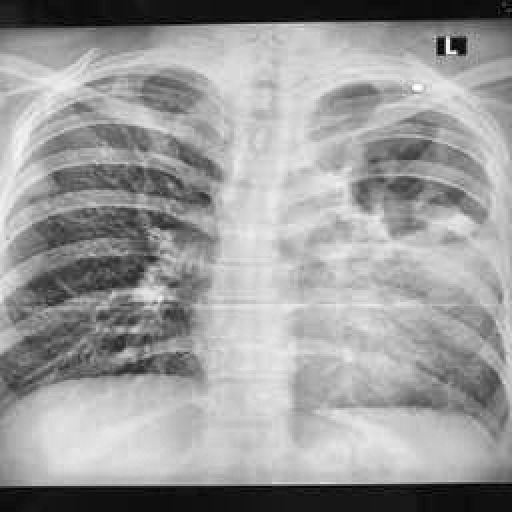
Finding: TUBERCULOSIS